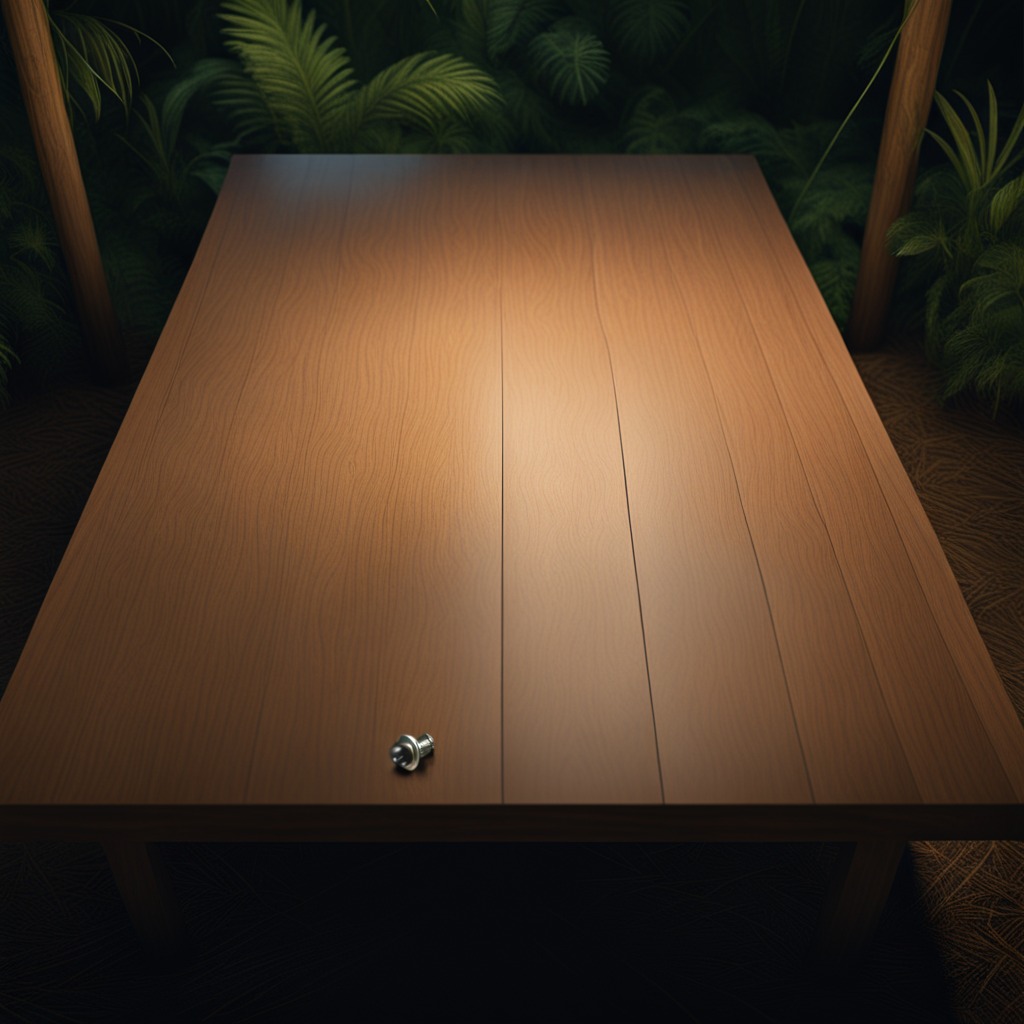
A metal screw is lying on the wooden table.